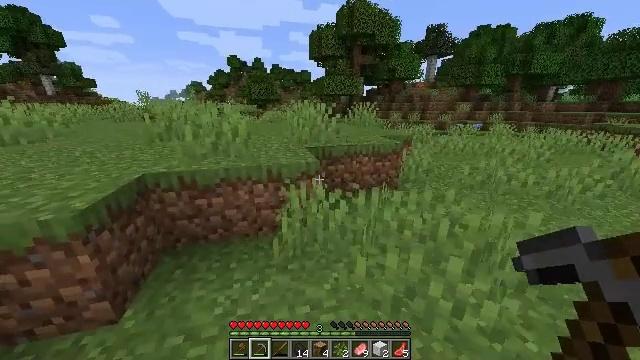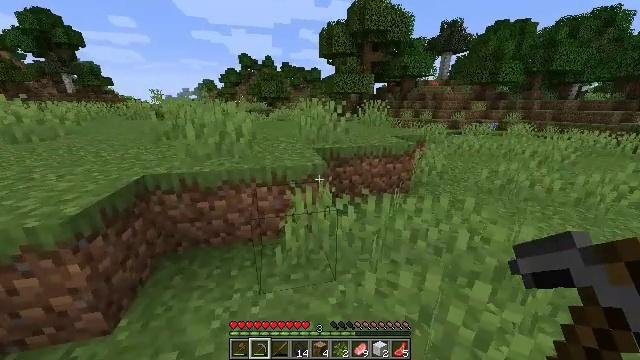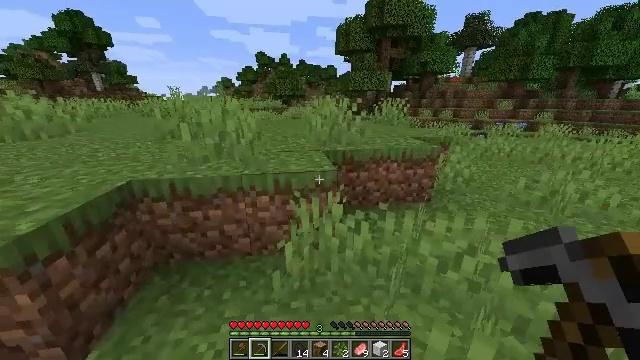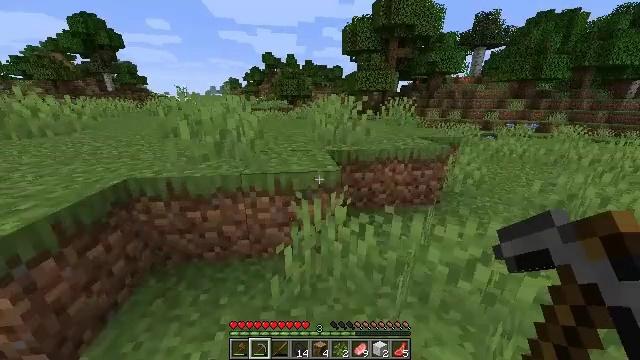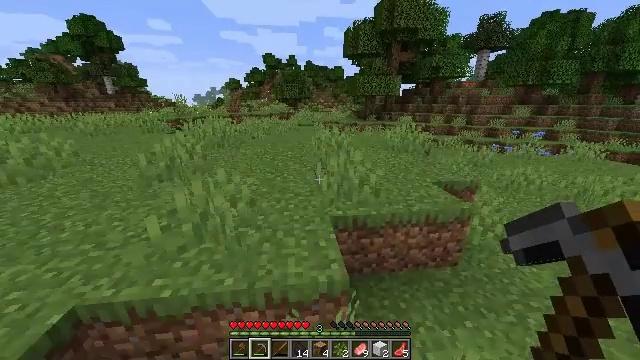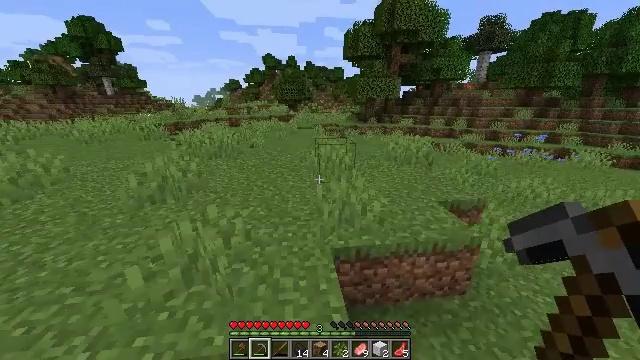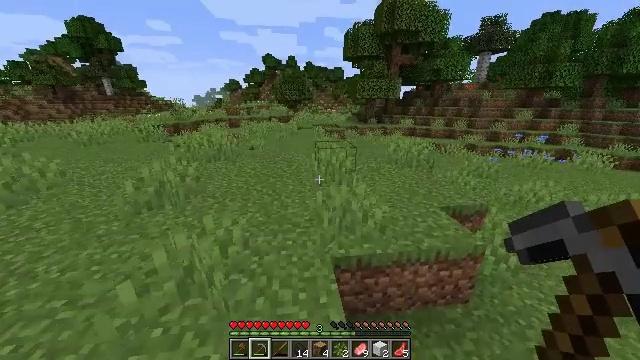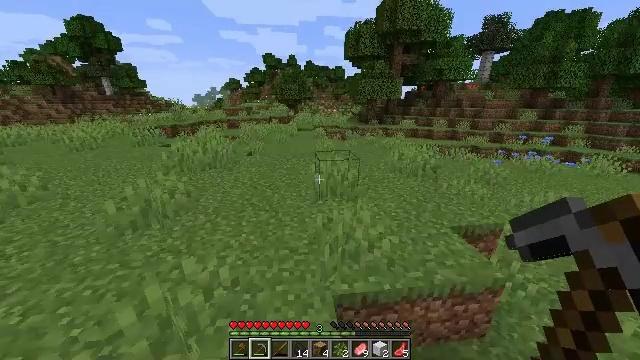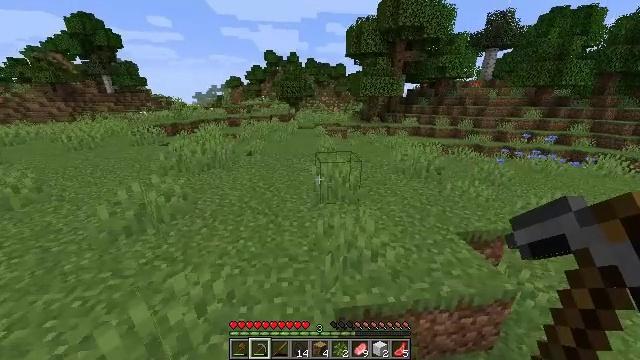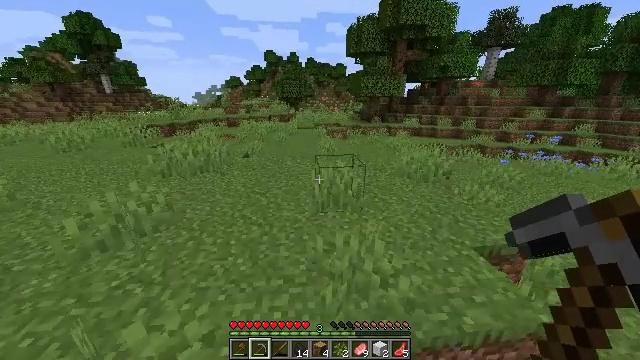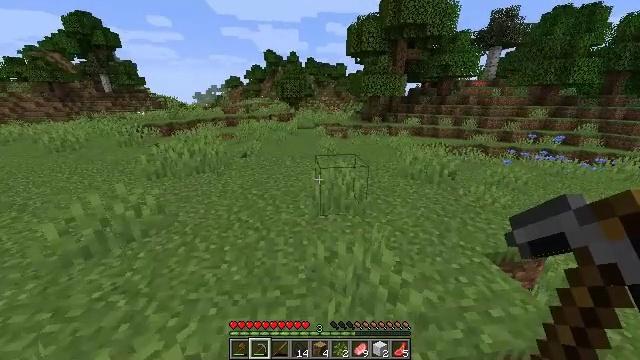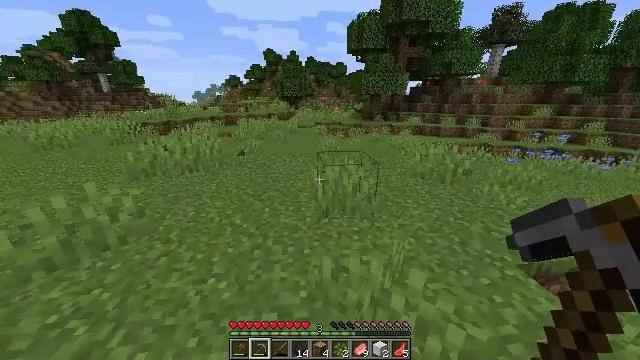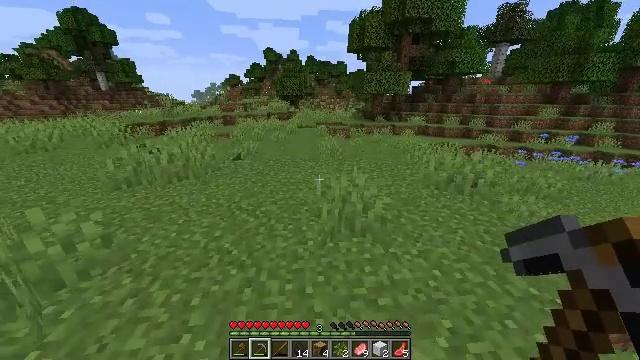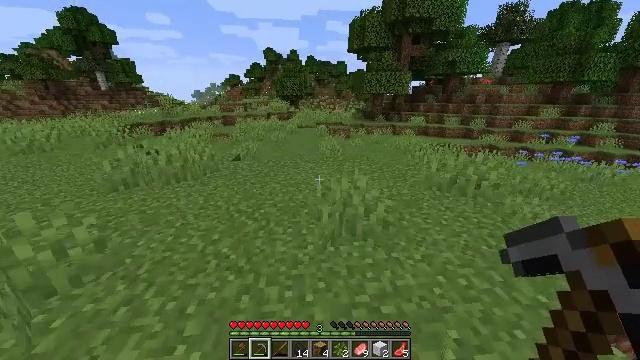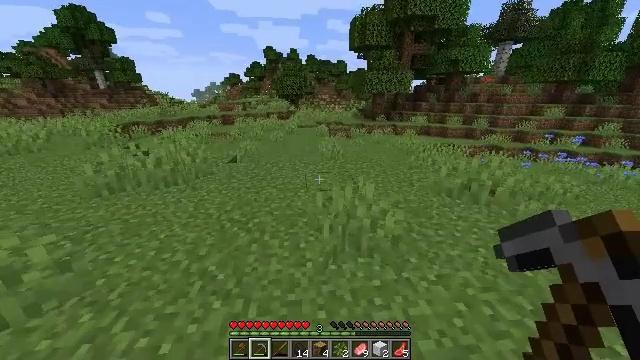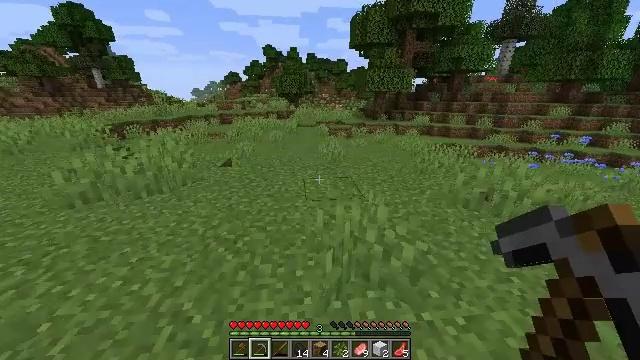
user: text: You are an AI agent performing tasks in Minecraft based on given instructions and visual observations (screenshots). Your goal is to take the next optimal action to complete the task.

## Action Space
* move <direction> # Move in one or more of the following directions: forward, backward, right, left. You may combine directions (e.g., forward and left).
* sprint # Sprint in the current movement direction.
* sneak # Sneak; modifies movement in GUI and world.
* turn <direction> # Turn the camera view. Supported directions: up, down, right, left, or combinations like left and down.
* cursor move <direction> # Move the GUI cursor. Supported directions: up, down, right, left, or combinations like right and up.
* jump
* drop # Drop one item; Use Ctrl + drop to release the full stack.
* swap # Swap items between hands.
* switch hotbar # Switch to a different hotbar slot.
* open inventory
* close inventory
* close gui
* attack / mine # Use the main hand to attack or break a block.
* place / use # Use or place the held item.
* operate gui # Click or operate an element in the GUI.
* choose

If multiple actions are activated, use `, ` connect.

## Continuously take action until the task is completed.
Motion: motion action
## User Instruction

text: Pick the white tulip.
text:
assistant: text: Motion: move forward, turn left
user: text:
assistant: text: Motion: move forward, turn left
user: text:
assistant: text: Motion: move forward, turn left, jump
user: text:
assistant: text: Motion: move forward, jump
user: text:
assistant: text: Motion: move forward, jump
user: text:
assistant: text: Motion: move forward, jump
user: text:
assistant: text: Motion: move forward, jump
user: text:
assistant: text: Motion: move forward
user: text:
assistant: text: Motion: move forward and move left
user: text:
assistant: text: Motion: move forward and move left
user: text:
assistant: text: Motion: move forward and move left
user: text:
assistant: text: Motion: move forward
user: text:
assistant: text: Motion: move forward
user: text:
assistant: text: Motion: move forward
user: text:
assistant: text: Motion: move forward
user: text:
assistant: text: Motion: move forward
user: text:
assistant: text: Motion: move forward
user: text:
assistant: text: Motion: move forward, turn left and down
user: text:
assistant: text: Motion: move forward, turn left and down
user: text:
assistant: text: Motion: move forward, turn left
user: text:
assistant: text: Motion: move forward
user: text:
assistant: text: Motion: move forward, turn left
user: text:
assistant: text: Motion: move forward
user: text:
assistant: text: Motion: move forward
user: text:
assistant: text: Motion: move forward
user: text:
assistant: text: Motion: move forward
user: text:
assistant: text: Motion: move forward, turn left
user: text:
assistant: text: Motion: move forward, turn left
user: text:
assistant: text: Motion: move forward and move left, turn left
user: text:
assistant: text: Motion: move forward and move left, turn left